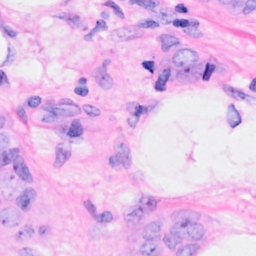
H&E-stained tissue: Breast